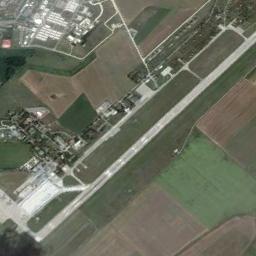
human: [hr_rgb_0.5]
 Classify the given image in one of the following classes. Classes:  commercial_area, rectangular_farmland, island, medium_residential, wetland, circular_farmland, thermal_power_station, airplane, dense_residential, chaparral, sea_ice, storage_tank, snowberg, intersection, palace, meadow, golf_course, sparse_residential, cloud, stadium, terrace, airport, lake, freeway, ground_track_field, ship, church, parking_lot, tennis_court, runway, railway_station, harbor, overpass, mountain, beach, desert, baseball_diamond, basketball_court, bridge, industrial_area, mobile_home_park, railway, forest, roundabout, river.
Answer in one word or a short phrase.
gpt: airport